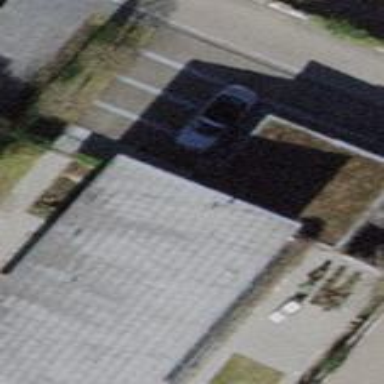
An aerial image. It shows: Garage building.